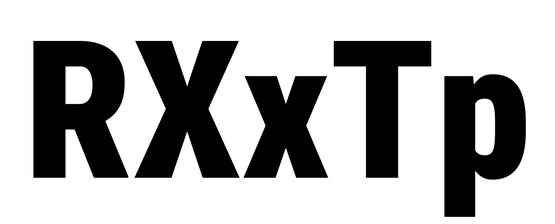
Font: Roboto_Condensed_Black